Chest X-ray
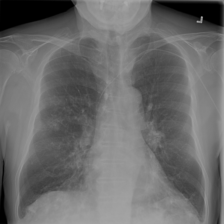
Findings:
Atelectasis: negative
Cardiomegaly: negative
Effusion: negative
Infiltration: negative
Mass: negative
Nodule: positive
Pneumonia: negative
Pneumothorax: negative
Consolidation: negative
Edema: negative
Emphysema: negative
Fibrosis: negative
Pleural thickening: negative
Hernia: negative